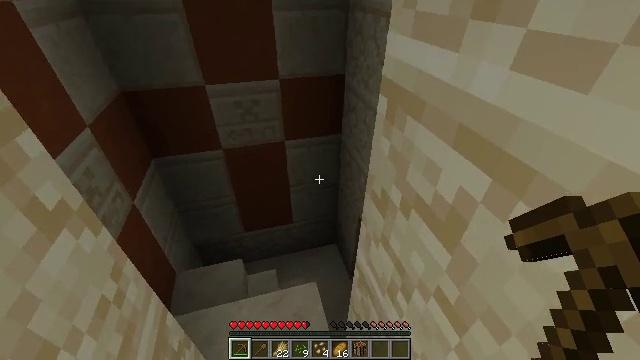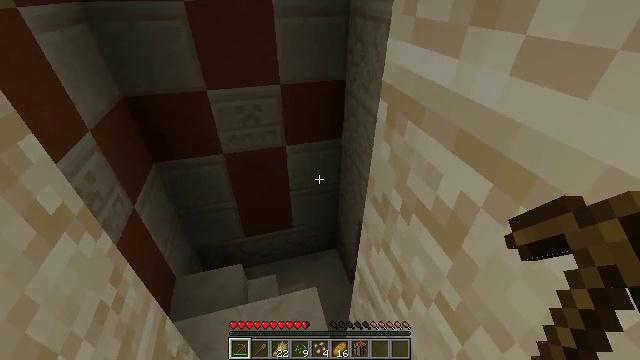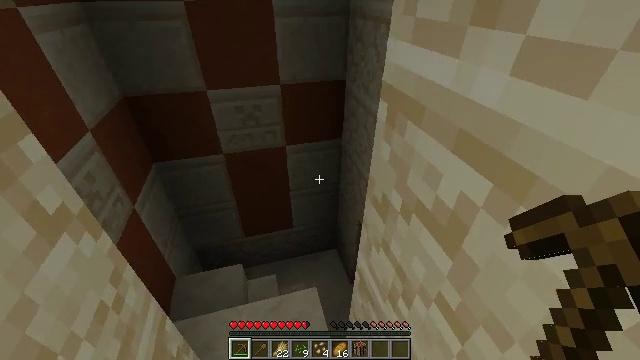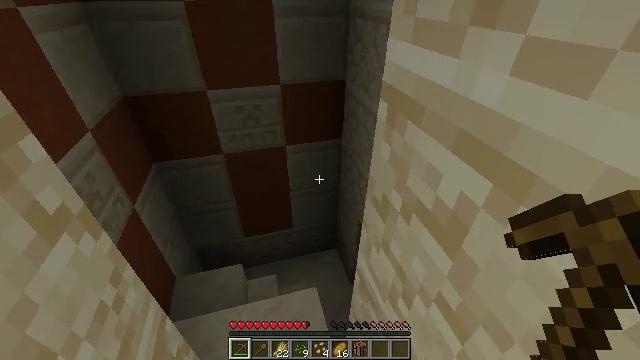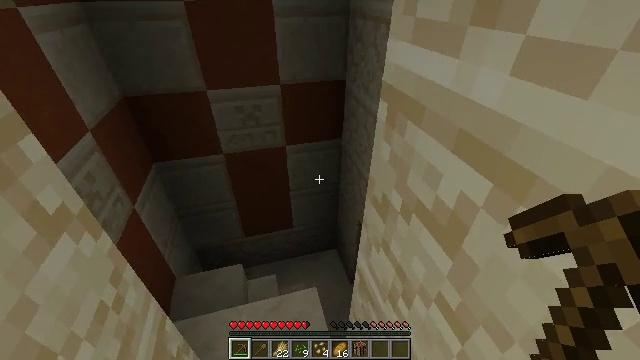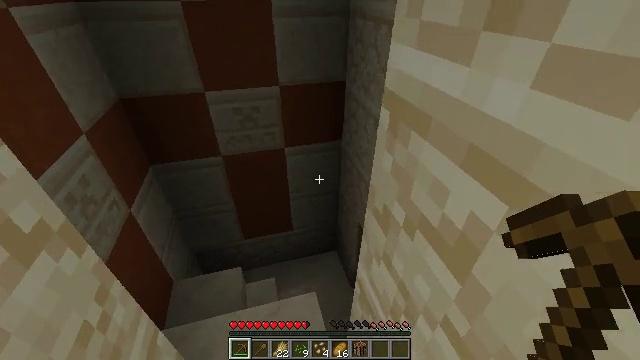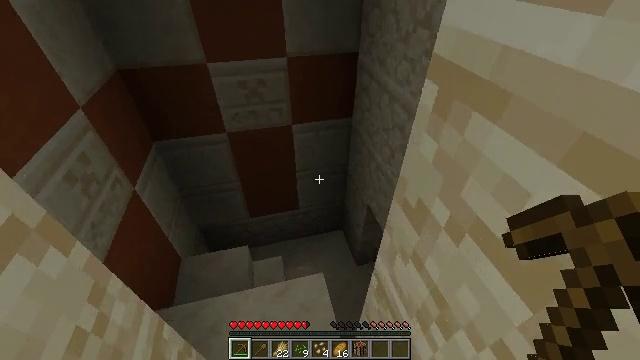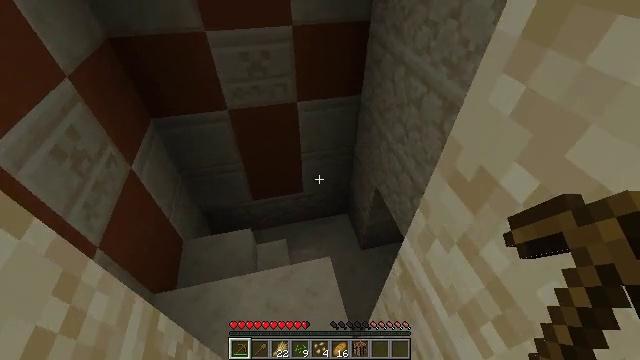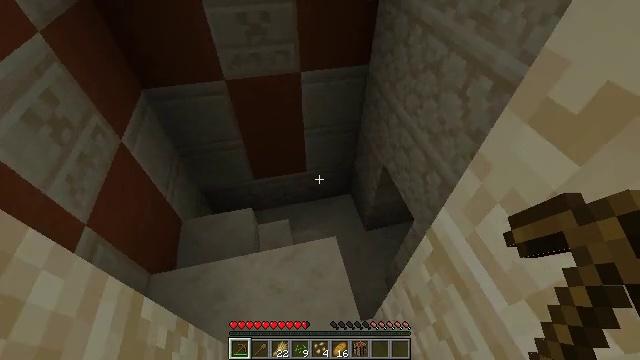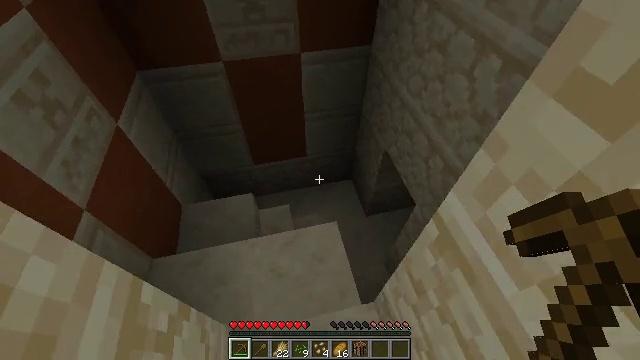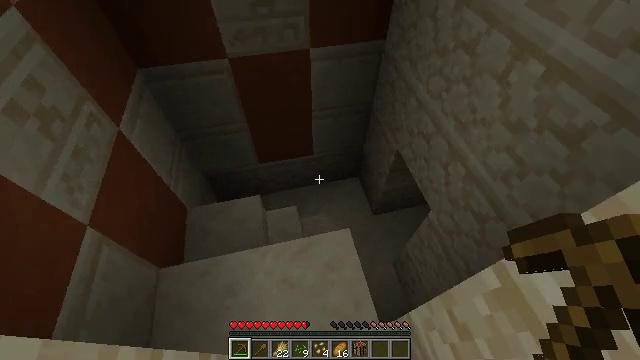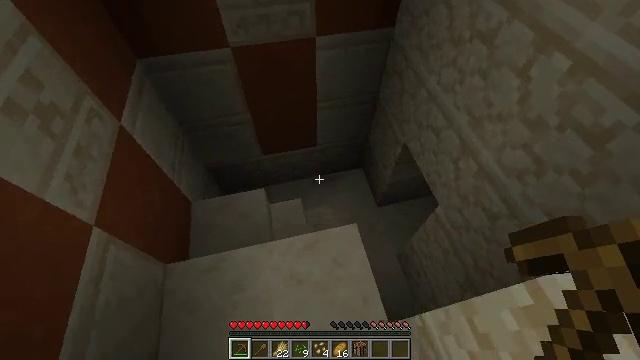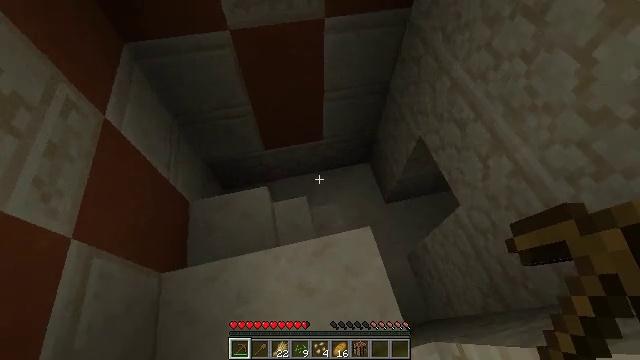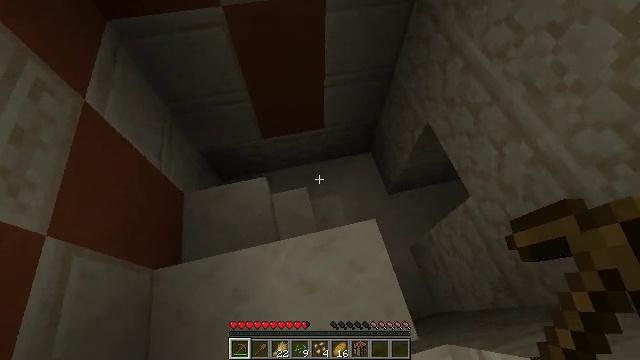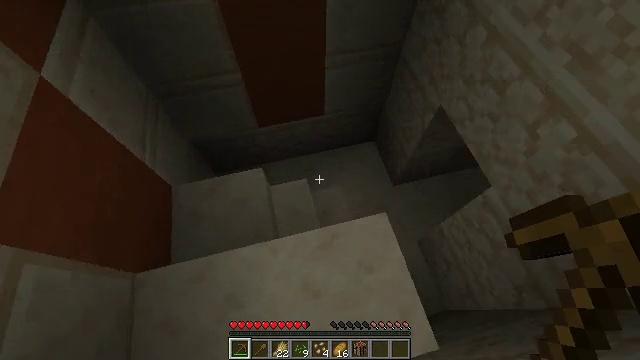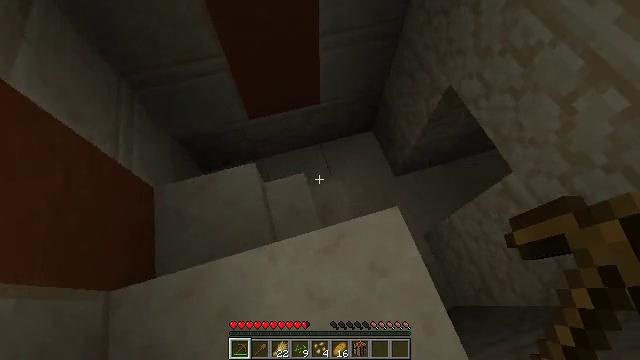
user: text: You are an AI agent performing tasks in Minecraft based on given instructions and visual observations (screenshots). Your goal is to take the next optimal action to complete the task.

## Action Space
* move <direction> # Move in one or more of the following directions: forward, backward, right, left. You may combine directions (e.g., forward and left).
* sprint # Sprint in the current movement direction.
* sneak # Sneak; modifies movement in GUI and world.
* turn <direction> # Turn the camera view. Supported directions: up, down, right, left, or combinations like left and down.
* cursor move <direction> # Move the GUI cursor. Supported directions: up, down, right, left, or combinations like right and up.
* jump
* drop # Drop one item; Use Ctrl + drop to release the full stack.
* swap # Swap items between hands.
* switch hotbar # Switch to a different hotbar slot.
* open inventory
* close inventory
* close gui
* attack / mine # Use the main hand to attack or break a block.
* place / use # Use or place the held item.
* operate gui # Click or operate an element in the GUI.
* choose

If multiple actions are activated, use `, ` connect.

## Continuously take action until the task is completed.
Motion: motion action
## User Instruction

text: Dig out the orange terracotta.
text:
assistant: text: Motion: turn up
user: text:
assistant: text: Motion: no_op
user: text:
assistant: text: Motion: no_op
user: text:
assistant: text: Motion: no_op
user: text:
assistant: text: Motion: move forward
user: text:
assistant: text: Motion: move forward and move left, turn left and down
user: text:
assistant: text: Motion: move forward and move left, turn down
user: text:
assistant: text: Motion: move forward and move left, turn down
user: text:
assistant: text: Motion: move forward and move left, turn down
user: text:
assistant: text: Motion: move forward and move left, turn down
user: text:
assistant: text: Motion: move forward and move left, turn down
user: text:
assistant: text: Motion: move forward and move left, turn down
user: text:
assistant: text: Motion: move forward and move left, turn down
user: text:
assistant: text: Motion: move forward and move left, turn down
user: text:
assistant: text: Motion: move forward and move left, turn right and down
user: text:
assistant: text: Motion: move forward and move left, turn right
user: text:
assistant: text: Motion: turn right
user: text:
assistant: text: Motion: turn right and up
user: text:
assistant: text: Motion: turn right and up
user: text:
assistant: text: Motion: turn right and up
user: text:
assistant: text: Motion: turn right and up
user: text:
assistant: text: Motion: turn right and up
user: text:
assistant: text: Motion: move right, turn right and up
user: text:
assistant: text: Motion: move right, turn right and up
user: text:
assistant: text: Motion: move right
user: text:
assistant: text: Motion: move left
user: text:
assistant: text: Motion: move left
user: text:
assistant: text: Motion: move left
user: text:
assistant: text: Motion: move left
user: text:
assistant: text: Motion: move left